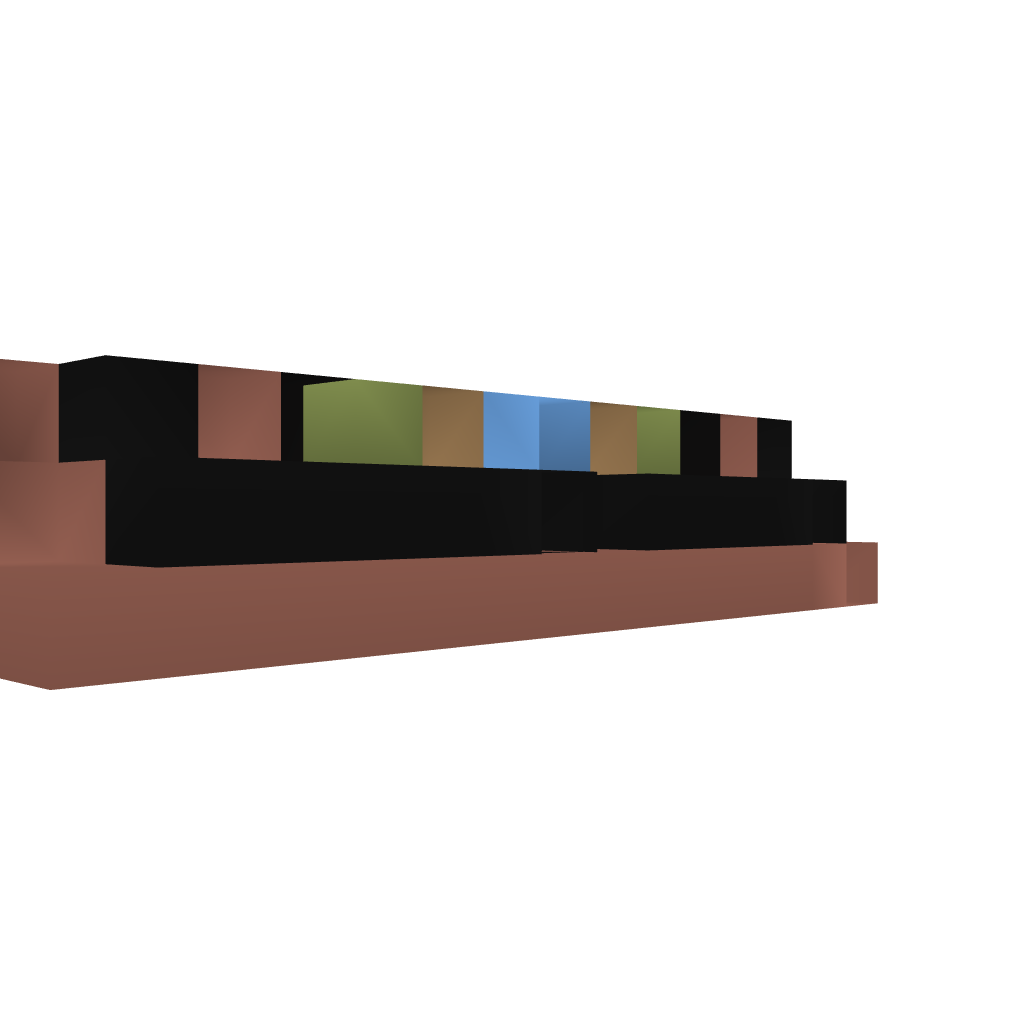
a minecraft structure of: Slide Door